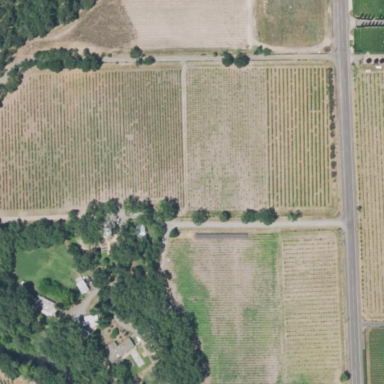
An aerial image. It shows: Vineyard growing wine grapes.